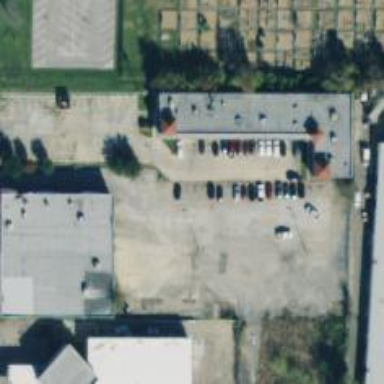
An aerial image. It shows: Parking space.